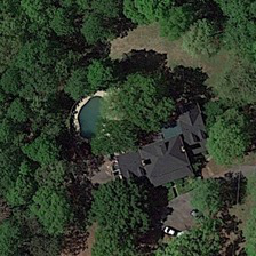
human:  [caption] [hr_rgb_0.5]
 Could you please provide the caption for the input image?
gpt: a large number of trees have been planted around the house.

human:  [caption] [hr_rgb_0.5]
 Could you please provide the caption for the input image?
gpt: Many trees were planted around the house.

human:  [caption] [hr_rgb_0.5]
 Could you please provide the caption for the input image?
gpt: A large number of trees were planted at the REDOR's house.

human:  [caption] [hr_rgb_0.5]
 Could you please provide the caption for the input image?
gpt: Many trees are planted around the house.

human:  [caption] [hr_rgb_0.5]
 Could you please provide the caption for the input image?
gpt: a large number of trees have been planted around the house.